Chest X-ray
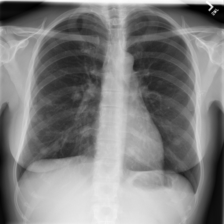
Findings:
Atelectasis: negative
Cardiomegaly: negative
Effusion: negative
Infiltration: negative
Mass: negative
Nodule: positive
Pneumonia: negative
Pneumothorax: negative
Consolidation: negative
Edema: negative
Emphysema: negative
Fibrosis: negative
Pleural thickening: negative
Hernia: negative